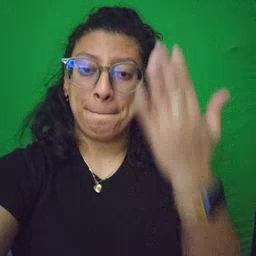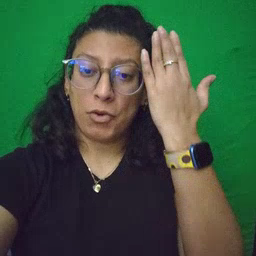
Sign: morning